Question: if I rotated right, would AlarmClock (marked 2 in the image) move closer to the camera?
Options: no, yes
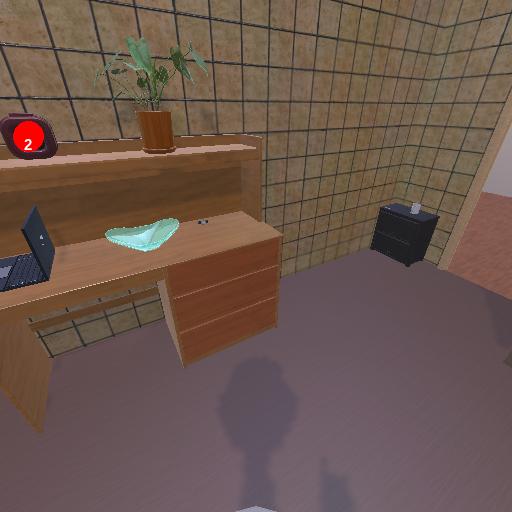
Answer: no